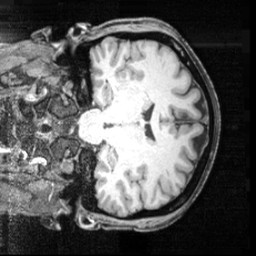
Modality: T1w
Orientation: coronal
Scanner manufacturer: siemens
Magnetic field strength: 3 T
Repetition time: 2.55 s